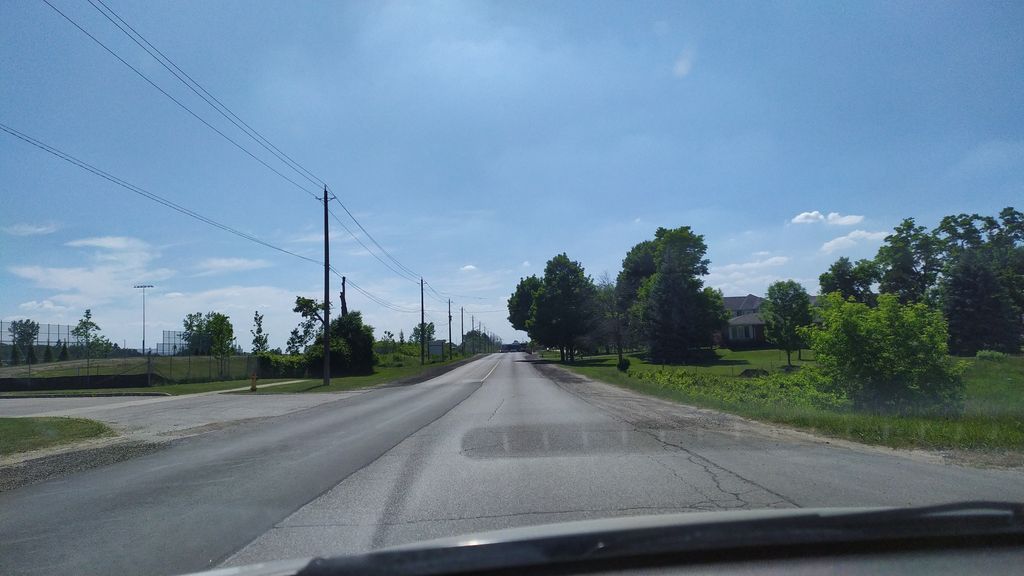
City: kitchener-waterloo